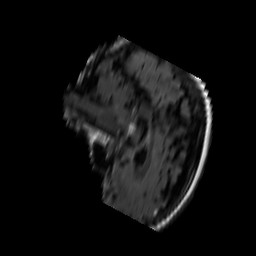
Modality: FLAIR
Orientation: sagittal
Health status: ill
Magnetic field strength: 3 T